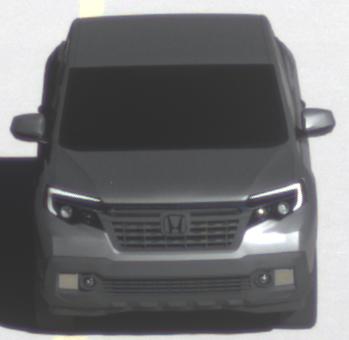
Make: Honda
Model: Ridgeline
Detailed model: Gen. 2
Model produced from: 2016
Model produced until: 2020
Doors: 4
Color: gray
Road condition: dry road
Daytime: midday
Contrast: high contrast